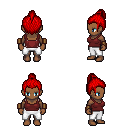
a pixel art fantasy rpg character, female body template, human, dark skin, maroon pirate shirt, white pants, red short topknot hairstyle, leather bracers, four views (front, back, left, right), 2x2 character sprite sheet, small pixel art, hard edges, no anti-aliasing